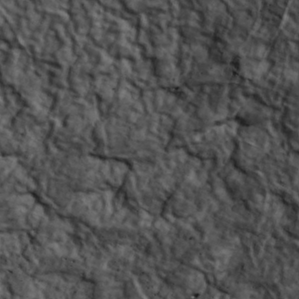
Label: non_frost